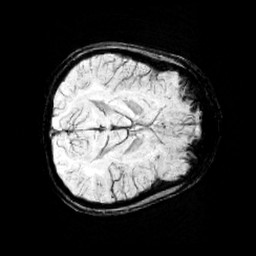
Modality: minIP
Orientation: axial
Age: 12
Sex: female
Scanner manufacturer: siemens
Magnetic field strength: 3 T
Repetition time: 0.027 s
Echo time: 0.02 s